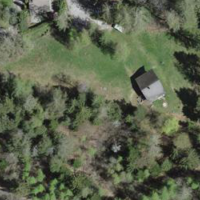
EUNIS habitat code: 23
Species observed at this site:
Corylus avellana